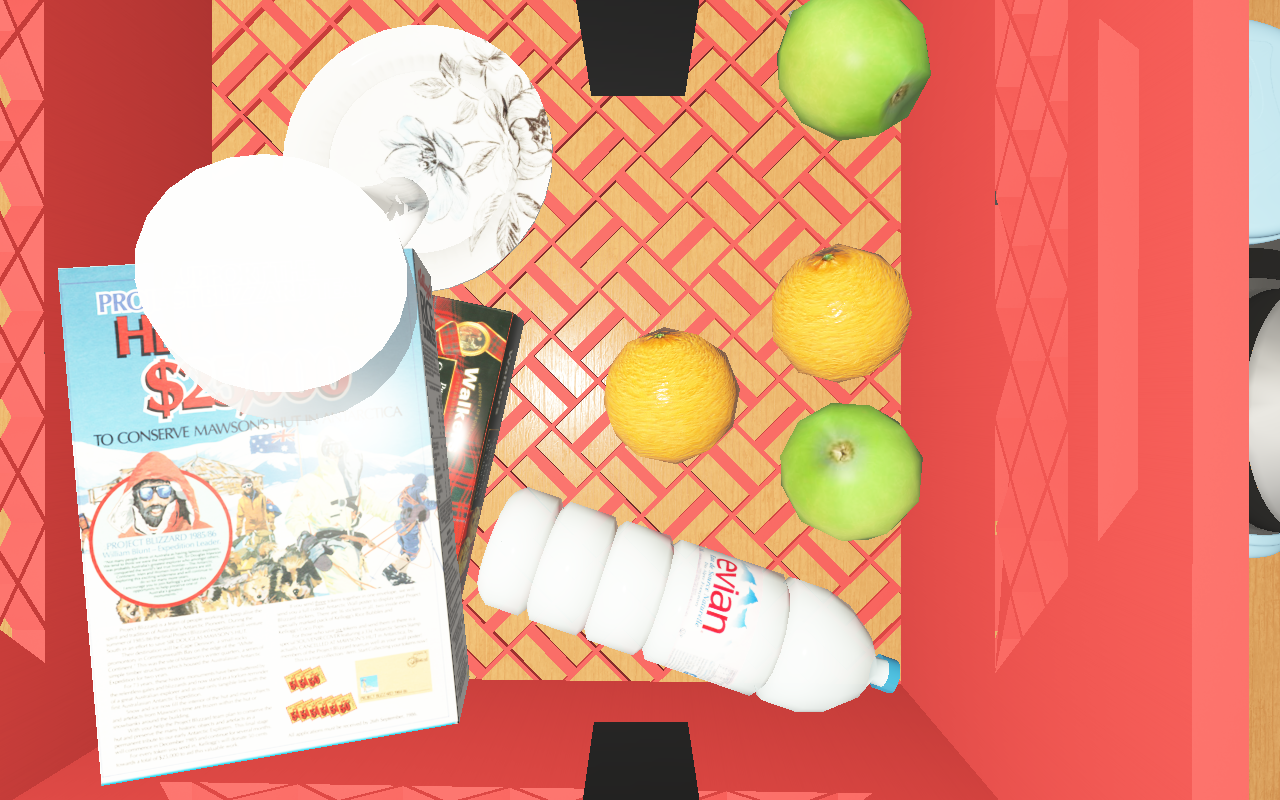
Objects in the scene:
carafe
water bottle
apple
apple
orange
orange
plate
honey jar
jam jar
biscuit box